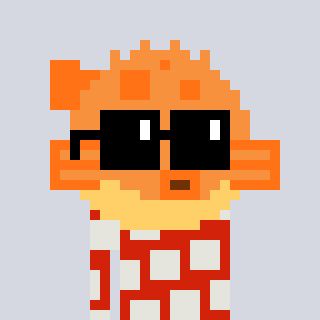
a pixel art character with square black sunglasses, a pufferfish-shaped head and a red-colored body on a cool background